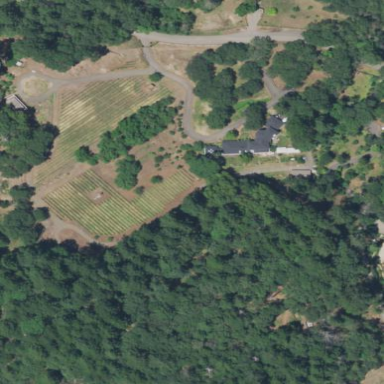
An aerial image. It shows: Vineyard growing grapes.